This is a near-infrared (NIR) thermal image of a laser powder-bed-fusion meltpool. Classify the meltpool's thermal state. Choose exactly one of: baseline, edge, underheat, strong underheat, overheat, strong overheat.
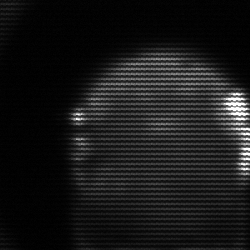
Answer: edge